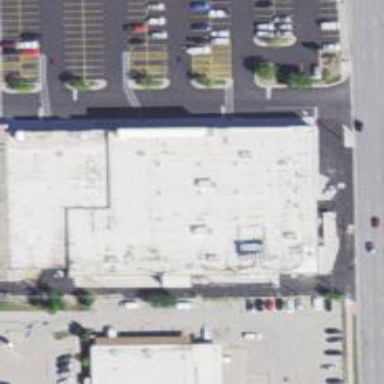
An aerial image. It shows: Supermarket.